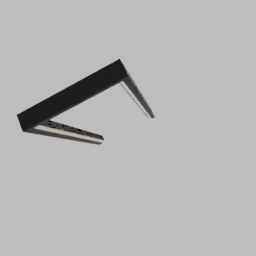
Label: architecture